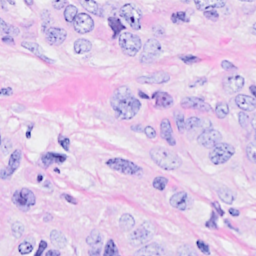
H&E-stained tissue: Breast